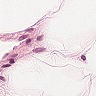
Metastatic tissue present: no